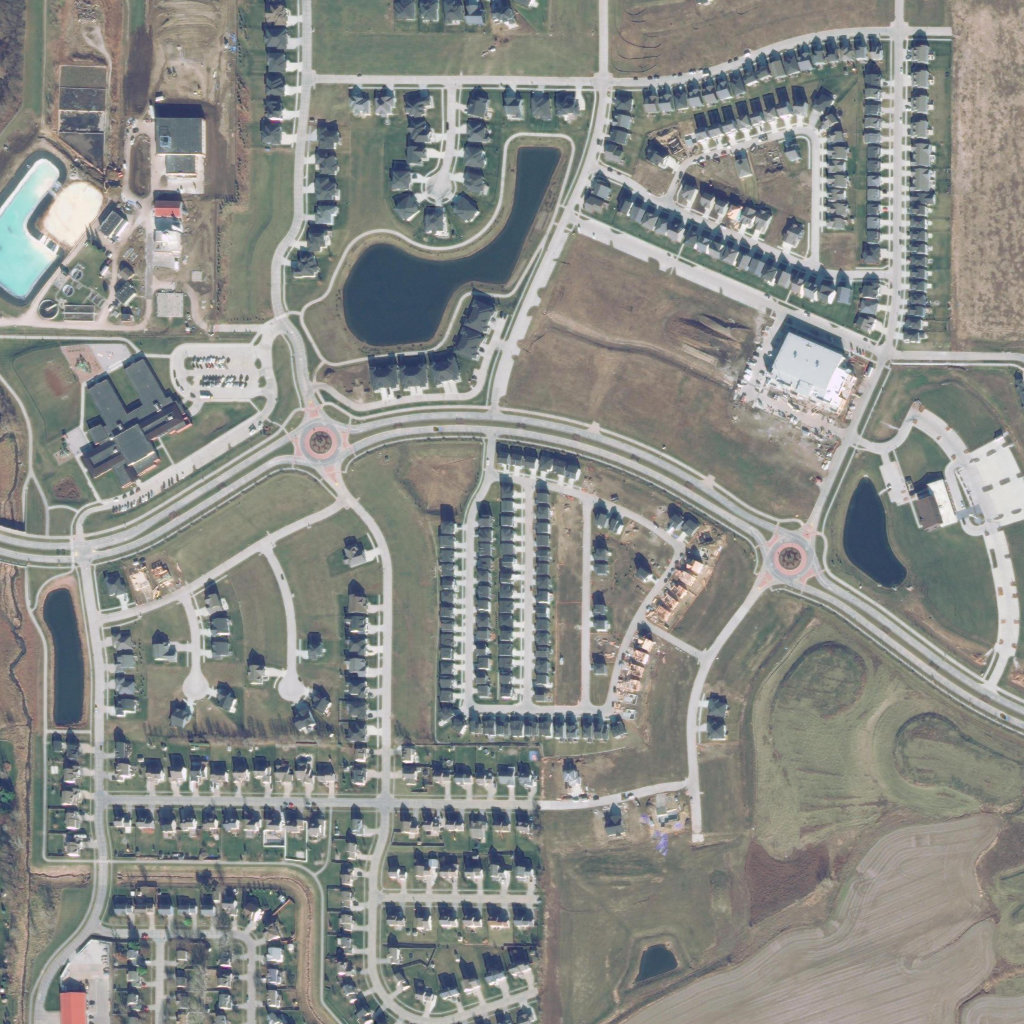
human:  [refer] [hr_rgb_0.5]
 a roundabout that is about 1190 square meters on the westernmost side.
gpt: <box>[[28, 40, 33, 45, 0]]</box>